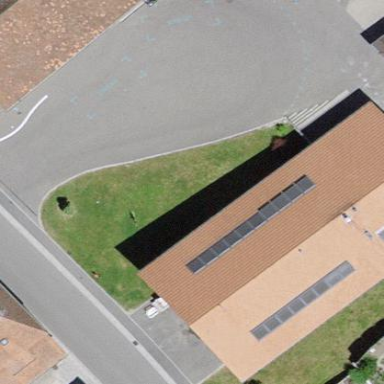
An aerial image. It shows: Commercial building.